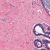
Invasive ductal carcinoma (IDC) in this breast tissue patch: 0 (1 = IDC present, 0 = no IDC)